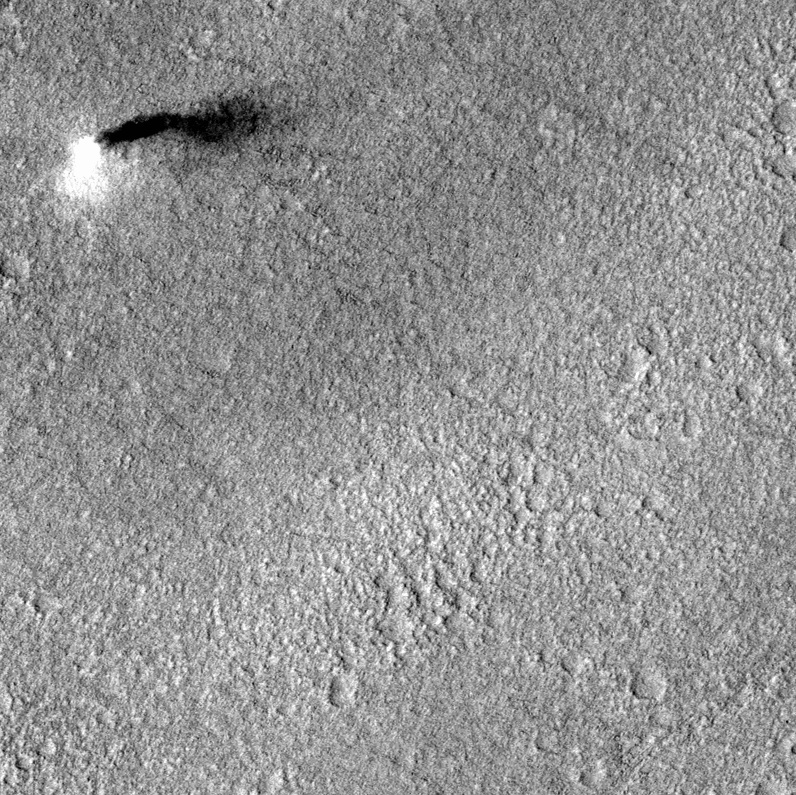
Label: dustdevil